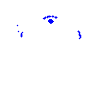
Particle: pion